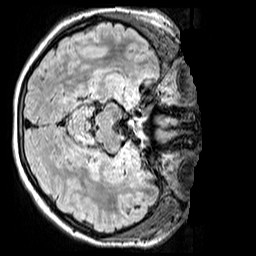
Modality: FLAIR
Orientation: axial
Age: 13
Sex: female
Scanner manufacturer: siemens
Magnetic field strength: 3 T
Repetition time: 5 s
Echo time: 0.388 s